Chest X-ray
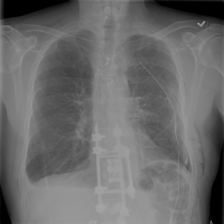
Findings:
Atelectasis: negative
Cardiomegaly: negative
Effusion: negative
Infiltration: negative
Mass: negative
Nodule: negative
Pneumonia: negative
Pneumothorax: positive
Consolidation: negative
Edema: negative
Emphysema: negative
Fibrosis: negative
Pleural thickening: negative
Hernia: negative